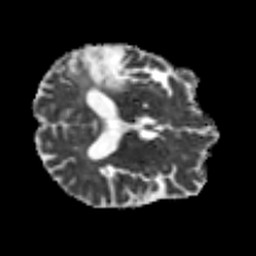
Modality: MD
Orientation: axial
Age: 58
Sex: male
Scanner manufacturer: siemens
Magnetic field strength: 3 T
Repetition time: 7.3 s
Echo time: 0.087 s